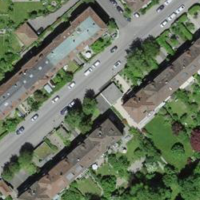
EUNIS habitat code: 54
Species observed at this site:
Osmia bicornis
Symphoricarpos albus